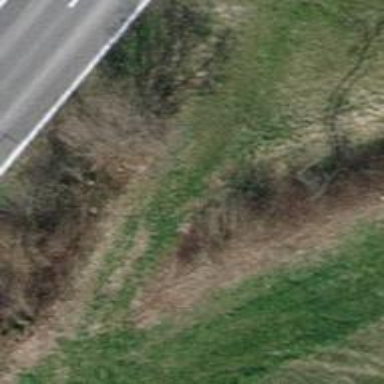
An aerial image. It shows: Hedge acting as barrier.